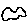
Label: cloud